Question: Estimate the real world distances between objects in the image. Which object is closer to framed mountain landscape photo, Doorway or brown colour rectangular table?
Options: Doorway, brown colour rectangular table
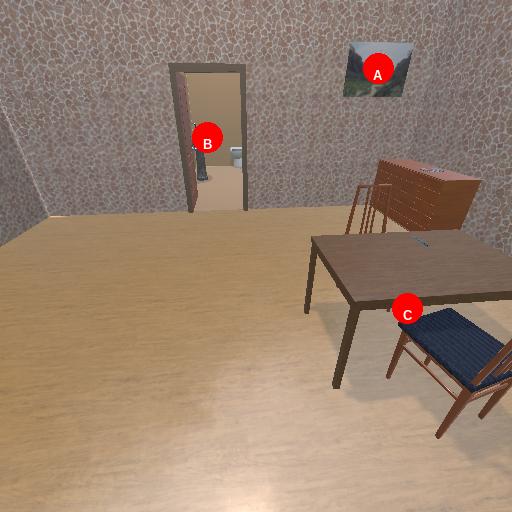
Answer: Doorway